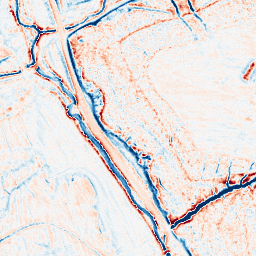
Category: edge_preserving
Decomposition family: anisotropic_diffusion
Decomposition parameters: iterations: 50
kappa: 50
gamma: 0.05
Upsampling method: quadratic
Upsampling parameters: scale: 2
Upsampling scale: 2